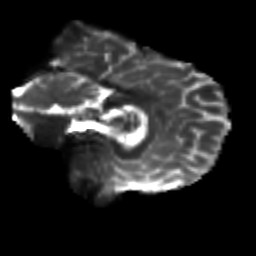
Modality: T2w
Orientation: sagittal
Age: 21
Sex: female
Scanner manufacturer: siemens
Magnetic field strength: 3 T
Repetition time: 3.5 s
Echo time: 0.125 s